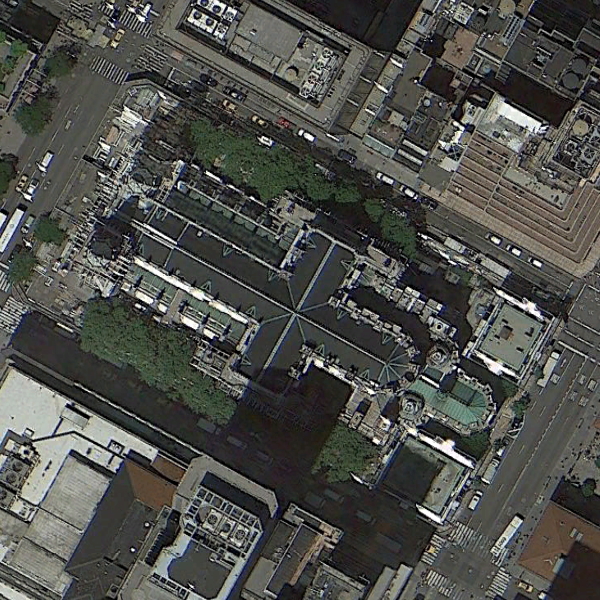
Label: Church